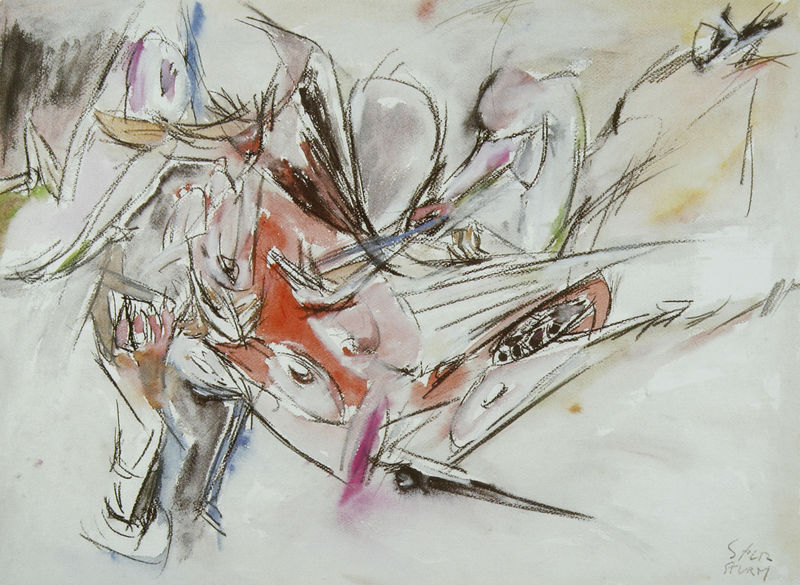
Künstler: Helmut Sturm
Standort: München
Institution: Galerie van de Loo
Schlagwörter: akt, blau, flügel, gruppe, akte, aquarell, grün, bewegung, braun, grau, orange, schwarz, skizze, weiss, zeichnung, rot, signatur, figur, spitzen, ohren, rosa, esel, deutschland, farben, modern, lila, violett, linien, spur, sturm, duktus, striche, form, dynamik, bleistift, picasso, nüster, tierkopf, gestisch, gekritzel, ohne titel, neoexpressionismus, anstranr, gruppe spur, lila rot, um 1965